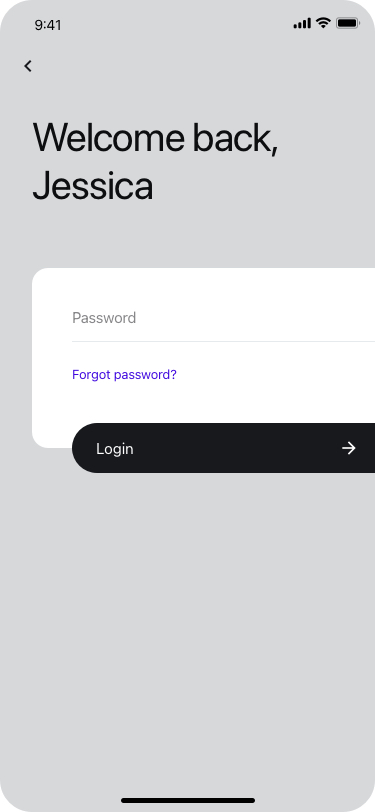
Text in this UI design:
Welcome back,
Jessica
Forgot password?
Password
Login